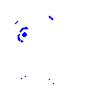
Particle: electron